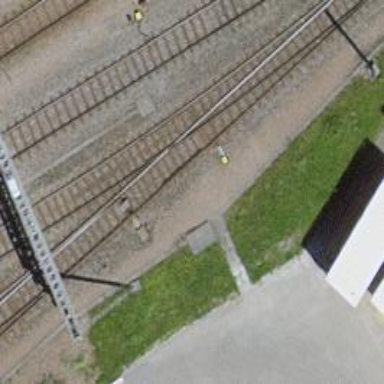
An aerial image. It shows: Single railway spur track.